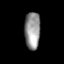
Tissue: prostate
Cell type: B cells
Senescence score: 0.2152
Nuclear area (px): 570
Mean DAPI intensity: 149.016